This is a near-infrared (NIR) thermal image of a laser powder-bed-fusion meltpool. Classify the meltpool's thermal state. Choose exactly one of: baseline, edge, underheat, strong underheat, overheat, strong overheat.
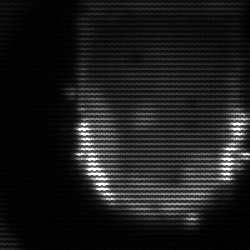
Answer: baseline